Interaction volume radius: 5 \u00c5
Interaction volume height: 35 \u00c5
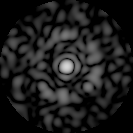
Disorder parameter: 0.8297